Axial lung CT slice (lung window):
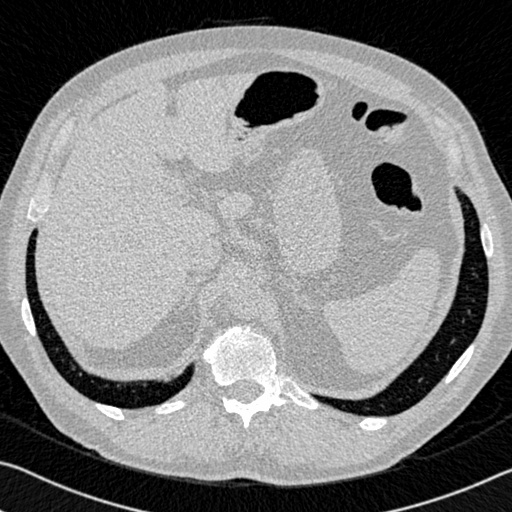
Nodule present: no